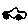
Label: car